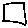
Label: square